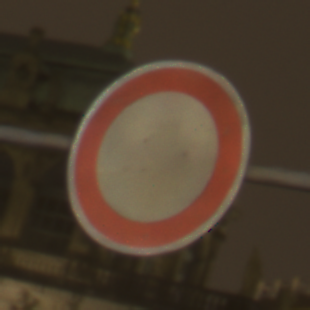
Verkehrszeichen: VerbotFahrzeugeAllerArt
Umgebung: Outdoor, Urban
Tageszeit: Night
Wetter: Overcast
Licht: Artificial
Jahreszeit: NotSpecified
Kontrast: HighContrast